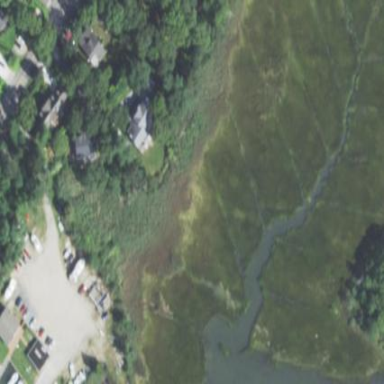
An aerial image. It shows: Wetland area characterized by wet meadow.